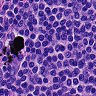
Metastatic tissue present: no